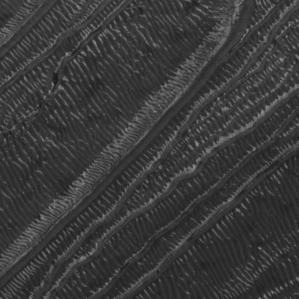
Label: frost